Field crop: maize
Growth stage: 2
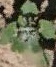
Species: chenopodium